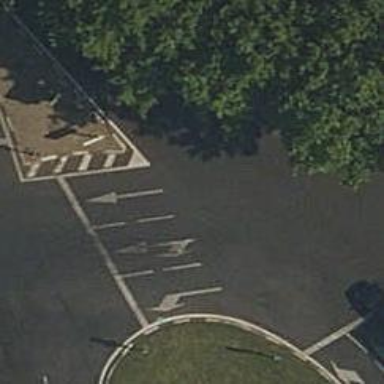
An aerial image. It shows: Circular junction on tertiary road.